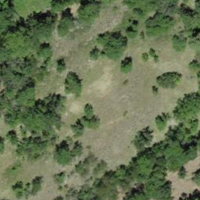
EUNIS habitat code: 24
Species observed at this site:
Geranium sanguineum